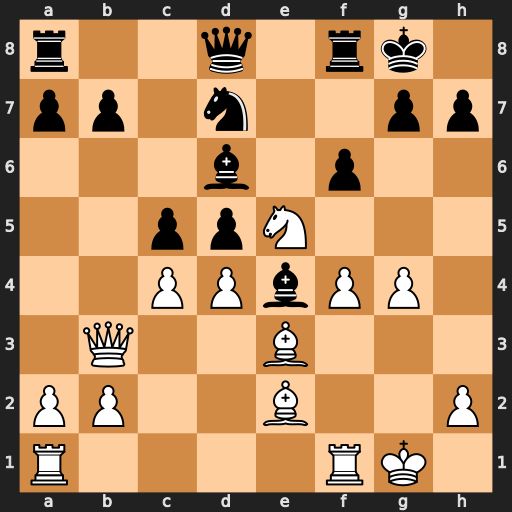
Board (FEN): r2q1rk1/pp1n2pp/3b1p2/2ppN3/2PPbPP1/1Q2B3/PP2B2P/R4RK1
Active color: w
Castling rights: -
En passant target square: -
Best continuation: Nxd7 Qxd7 dxc5 d4 cxd6